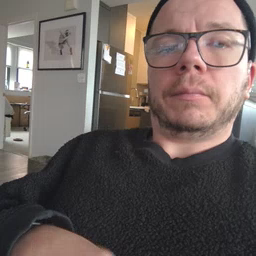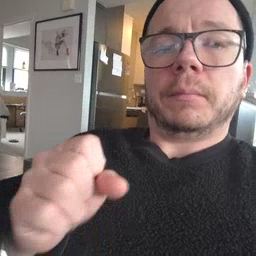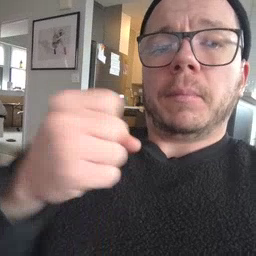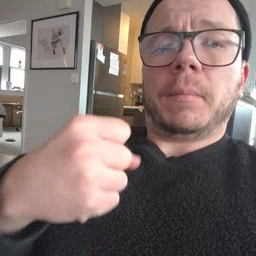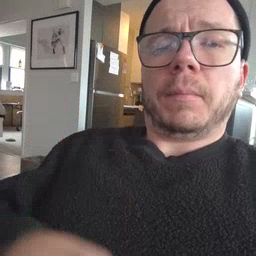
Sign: make